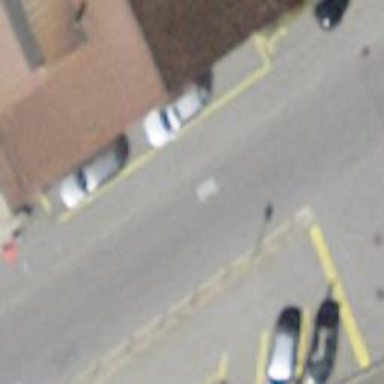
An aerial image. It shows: Street side parking area.